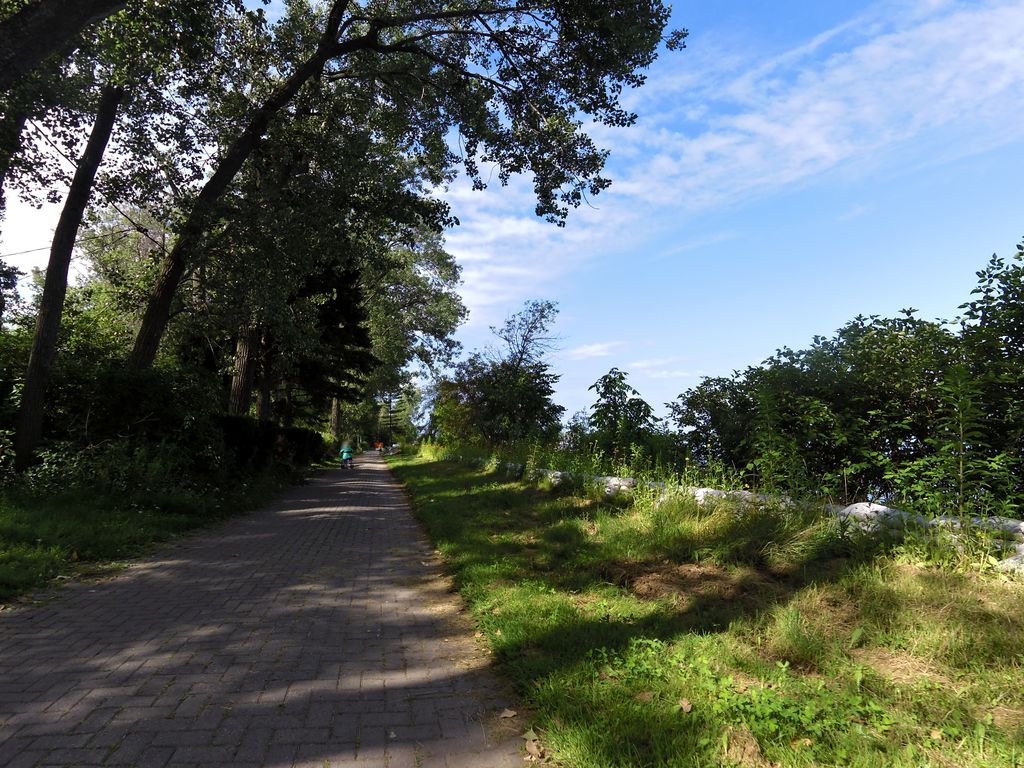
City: toronto